Interaction volume radius: 10 \u00c5
Interaction volume height: 15 \u00c5
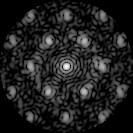
Disorder parameter: 0.4213